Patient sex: F
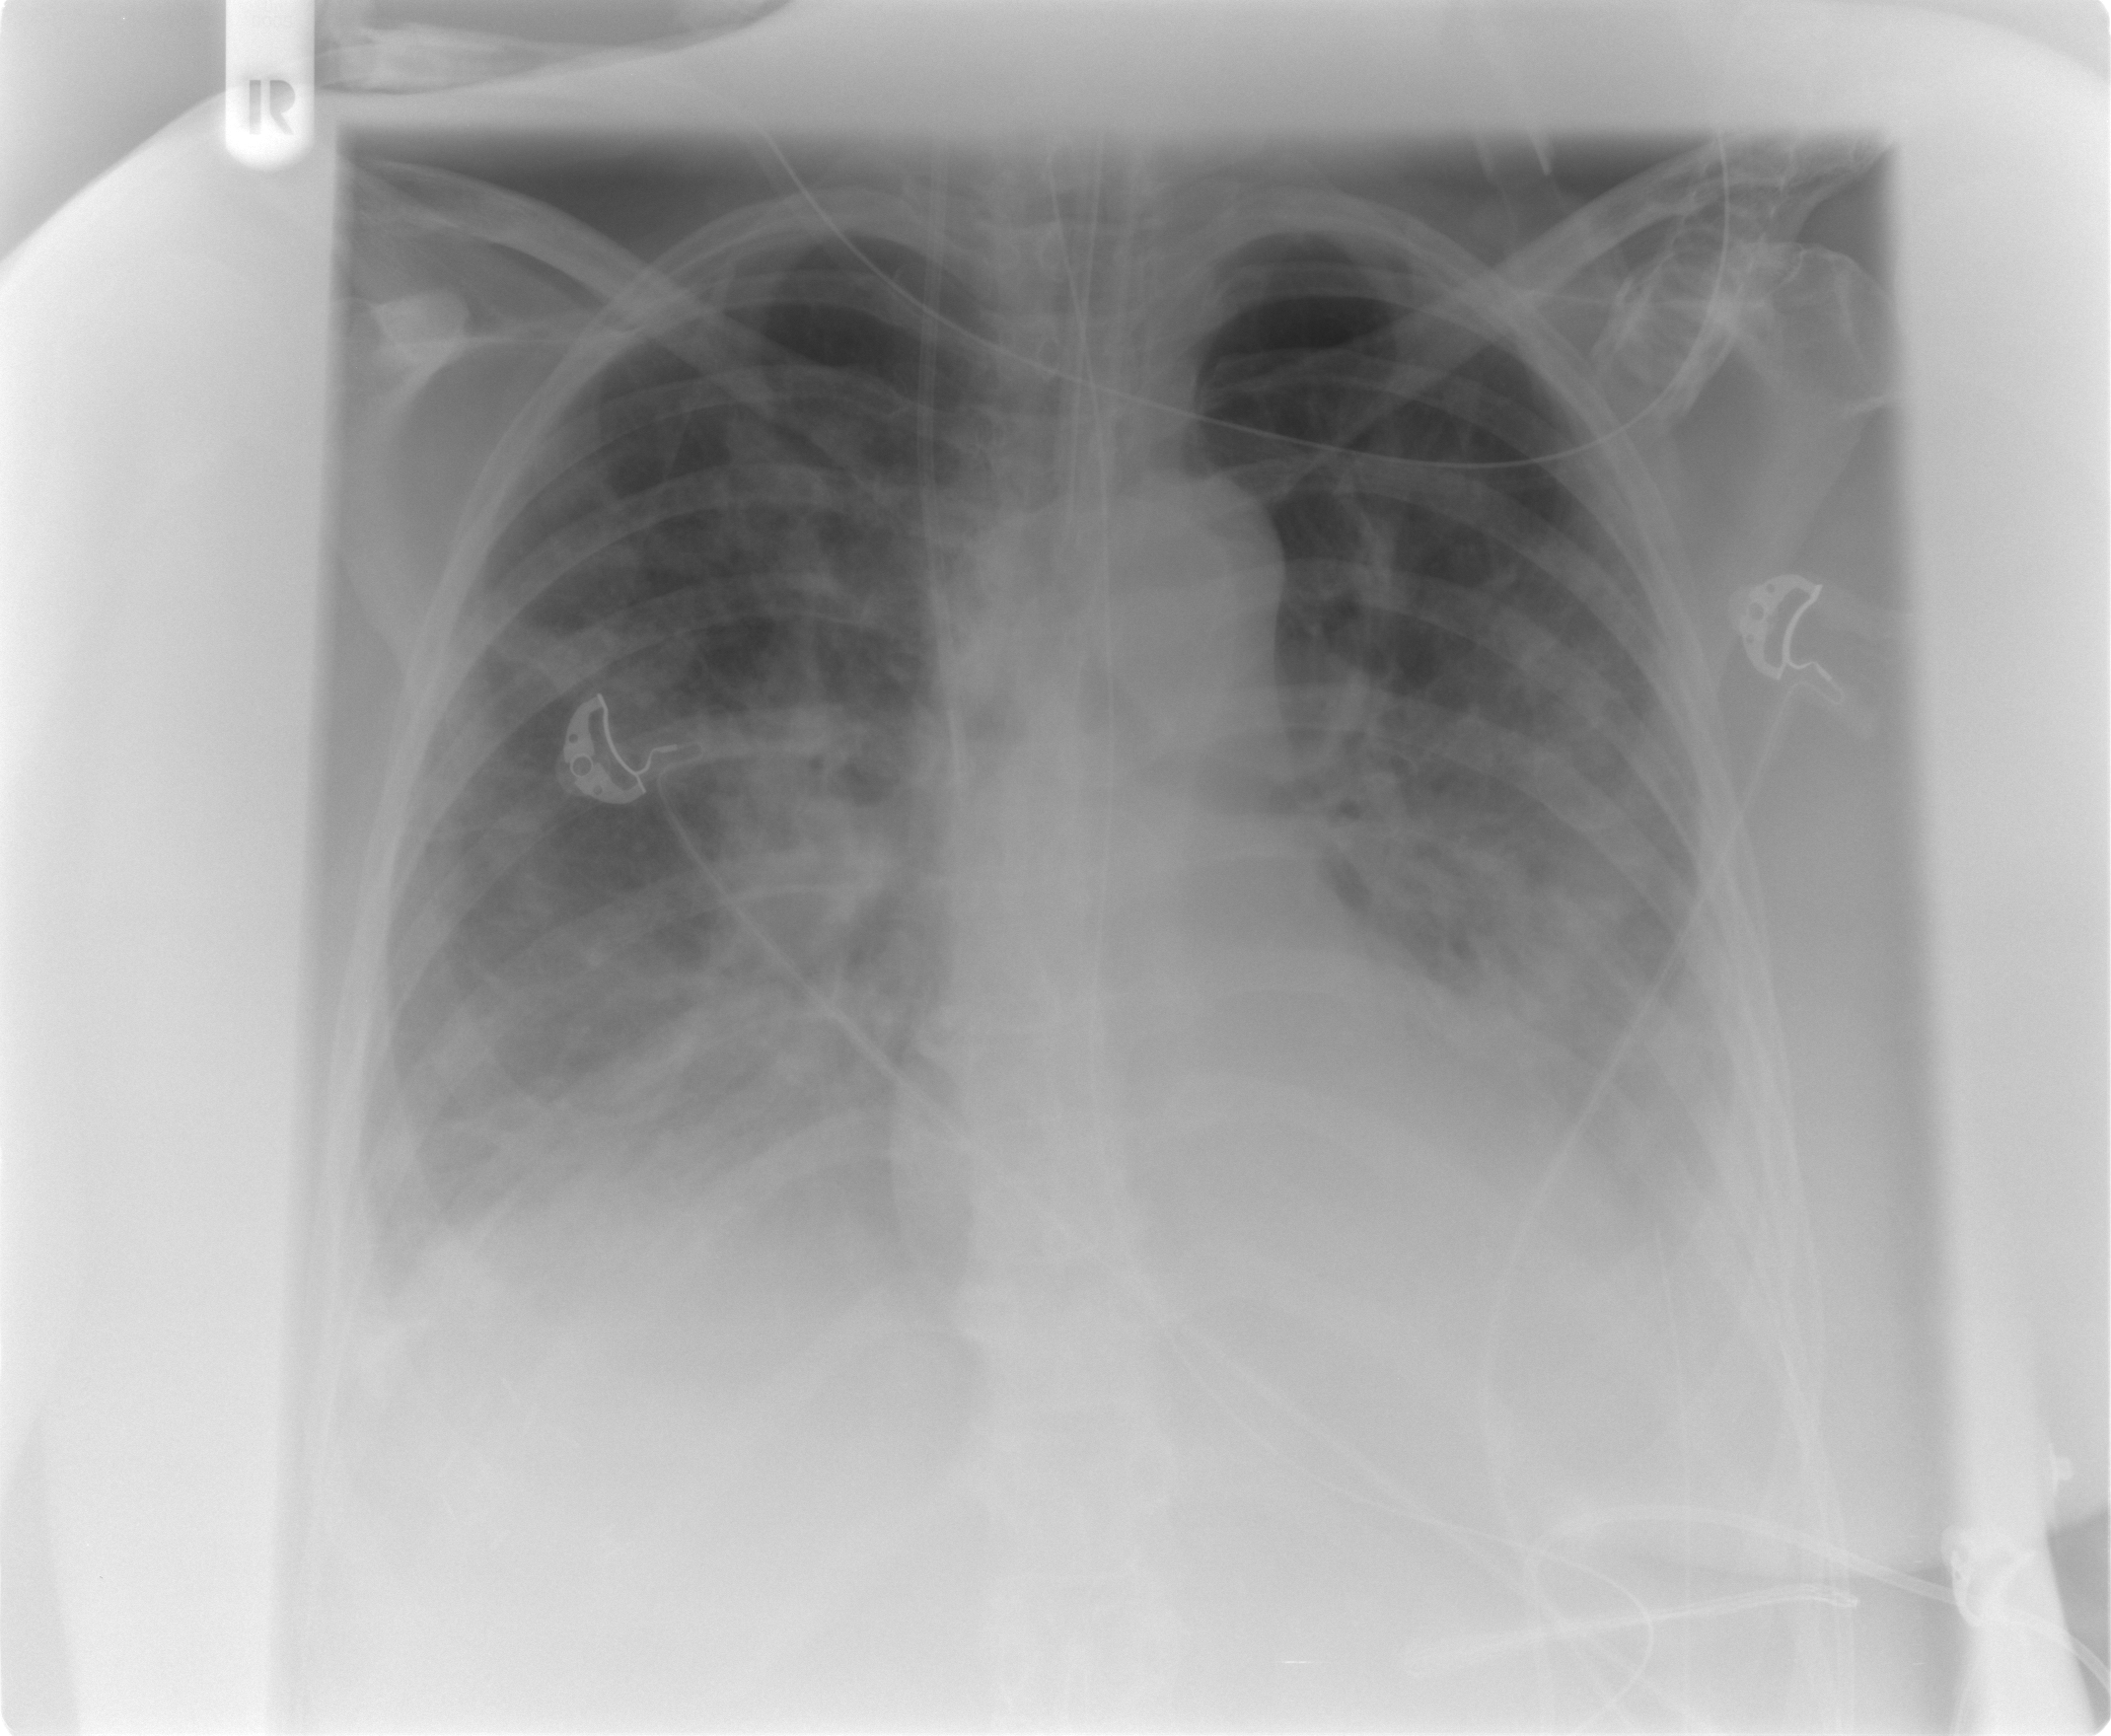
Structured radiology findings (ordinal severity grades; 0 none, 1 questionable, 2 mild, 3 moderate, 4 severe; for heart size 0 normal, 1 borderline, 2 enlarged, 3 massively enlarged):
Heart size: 0
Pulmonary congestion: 2
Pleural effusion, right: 2
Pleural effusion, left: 2
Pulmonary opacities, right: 3
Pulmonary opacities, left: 3
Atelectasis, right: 3
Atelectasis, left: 3